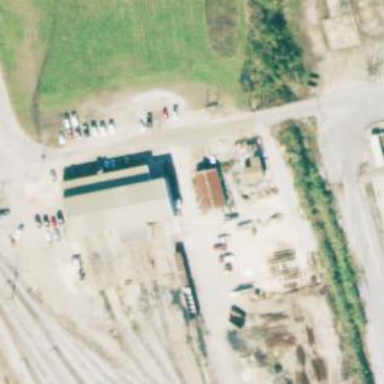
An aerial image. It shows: Covered railway tunnel in rail yard.